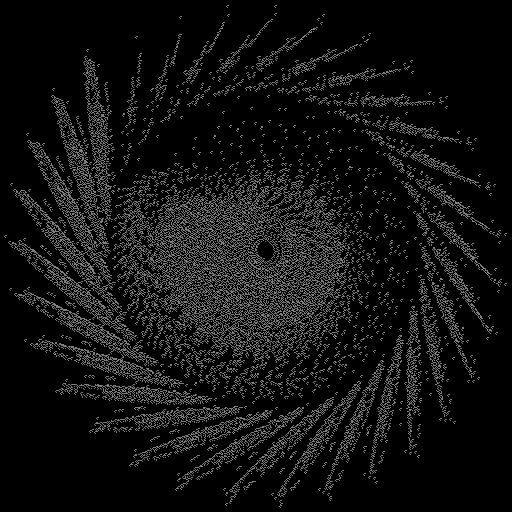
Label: fleabane